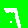
Digit: 7